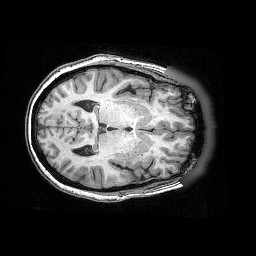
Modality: T1w
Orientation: axial
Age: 70
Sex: female
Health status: ill
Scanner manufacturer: siemens
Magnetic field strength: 3 T
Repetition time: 0.0025 s
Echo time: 0.00336 s